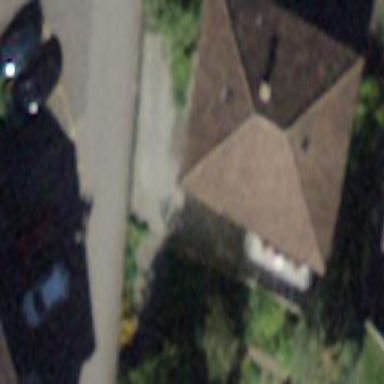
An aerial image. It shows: Pyramidal-shaped roof of apartment building.